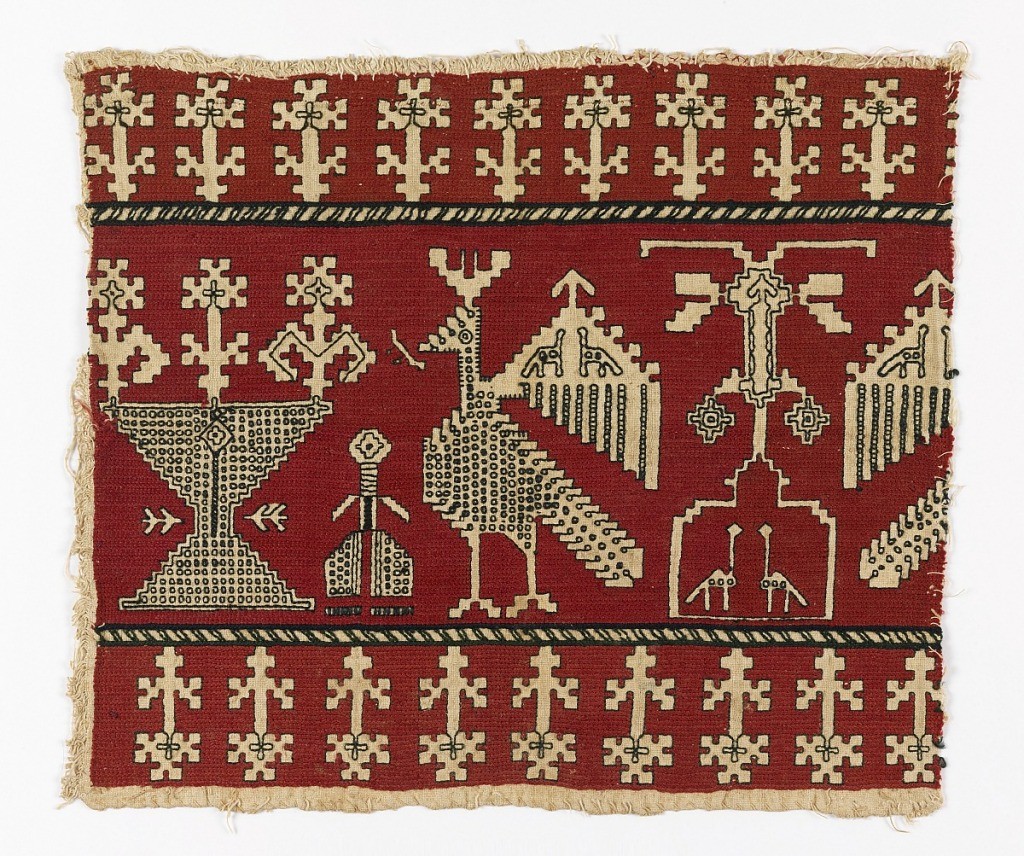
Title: Border fragment
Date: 19th century
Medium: silk on linen Technique: embroidery
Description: Border fragment showing geometric birds and plants in red and black silk on a linen ground.